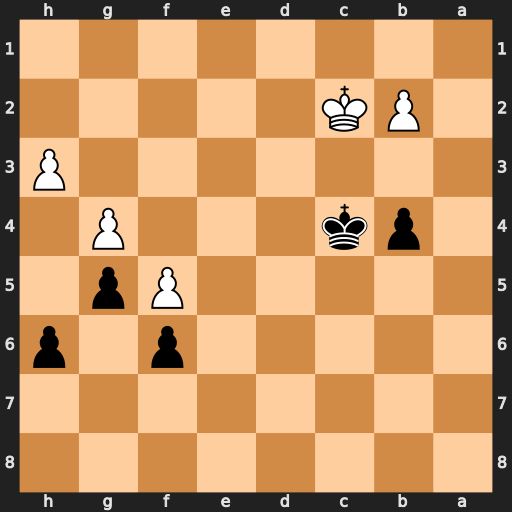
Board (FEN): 8/8/5p1p/5Pp1/1pk3P1/7P/1PK5/8
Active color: b
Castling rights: -
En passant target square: -
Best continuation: b3+ Kd2 Kd4 Ke2 Ke4